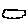
Label: cloud